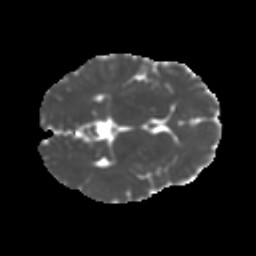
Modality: MD
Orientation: axial
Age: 14
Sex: female
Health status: ill
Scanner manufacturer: ge
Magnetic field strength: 3 T
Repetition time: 6.752 s
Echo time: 0.079 s